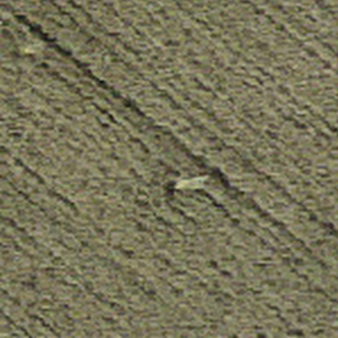
Label: other